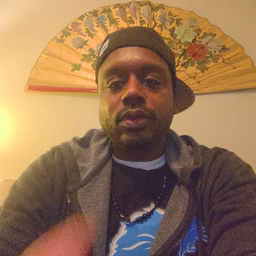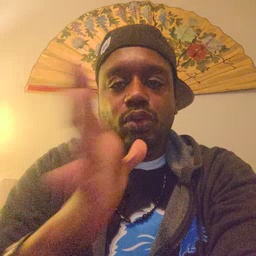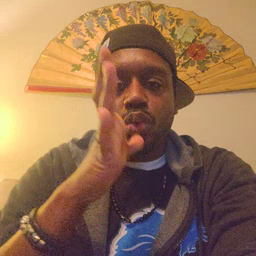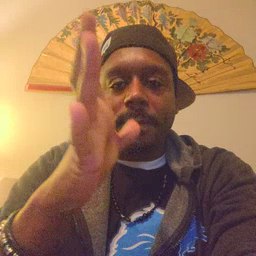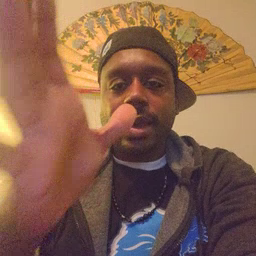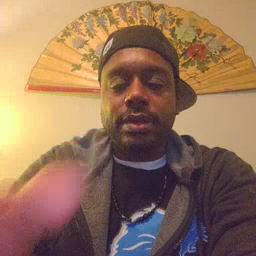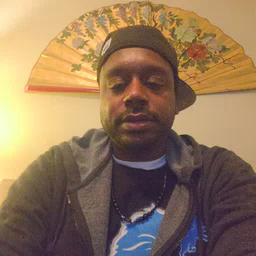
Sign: grandma